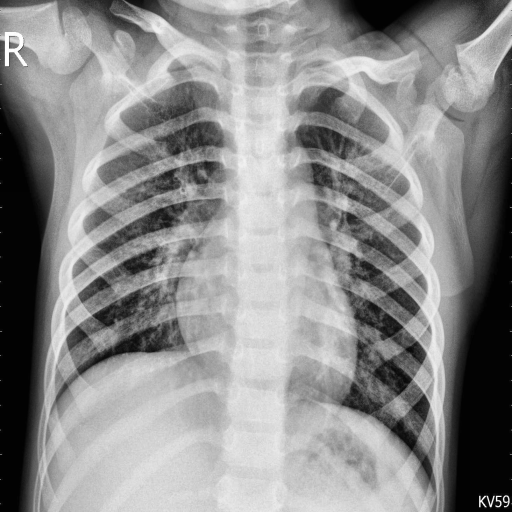
Finding: PNEUMONIA